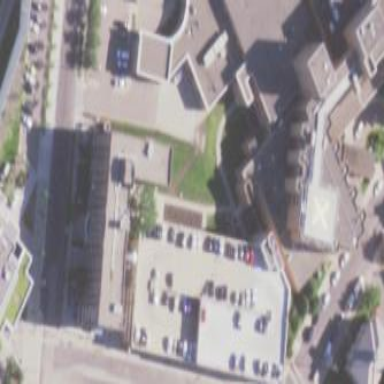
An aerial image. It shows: Multi-storey parking building.